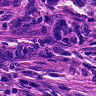
Metastatic tissue present: yes